Interaction volume radius: 5 \u00c5
Interaction volume height: 20 \u00c5
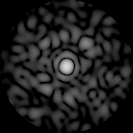
Disorder parameter: 0.856